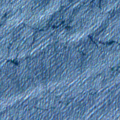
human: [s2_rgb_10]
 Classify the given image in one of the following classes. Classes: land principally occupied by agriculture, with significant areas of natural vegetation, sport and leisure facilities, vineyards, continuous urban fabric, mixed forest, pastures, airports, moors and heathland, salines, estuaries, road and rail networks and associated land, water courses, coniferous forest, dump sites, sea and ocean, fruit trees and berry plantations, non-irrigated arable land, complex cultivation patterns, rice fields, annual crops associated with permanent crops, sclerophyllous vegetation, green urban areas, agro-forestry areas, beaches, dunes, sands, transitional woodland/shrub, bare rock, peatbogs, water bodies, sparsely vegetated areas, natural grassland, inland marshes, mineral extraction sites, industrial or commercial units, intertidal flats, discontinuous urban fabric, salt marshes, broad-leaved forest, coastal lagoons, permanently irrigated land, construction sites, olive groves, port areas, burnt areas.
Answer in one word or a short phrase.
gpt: sea and ocean